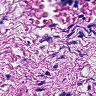
Metastatic tissue present: no